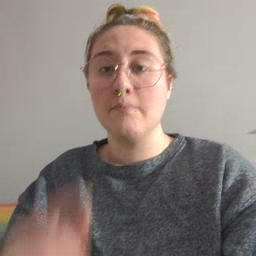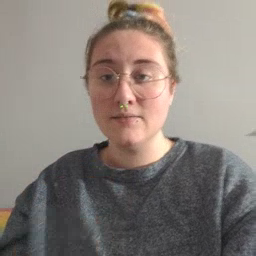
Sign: pen